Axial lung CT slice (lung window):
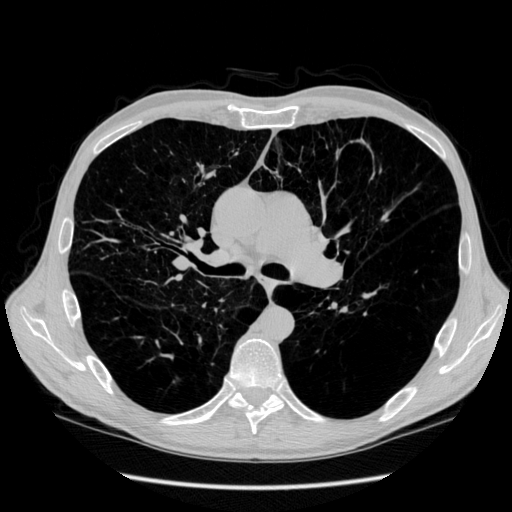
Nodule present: no